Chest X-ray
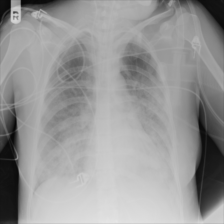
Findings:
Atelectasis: negative
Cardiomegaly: negative
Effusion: negative
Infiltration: negative
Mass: negative
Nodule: negative
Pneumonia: negative
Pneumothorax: negative
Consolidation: negative
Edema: negative
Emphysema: negative
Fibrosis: negative
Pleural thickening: negative
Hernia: negative